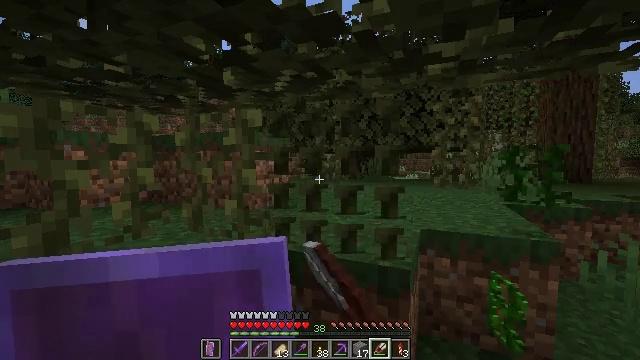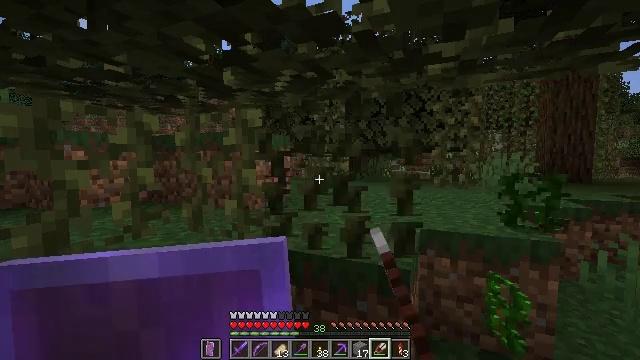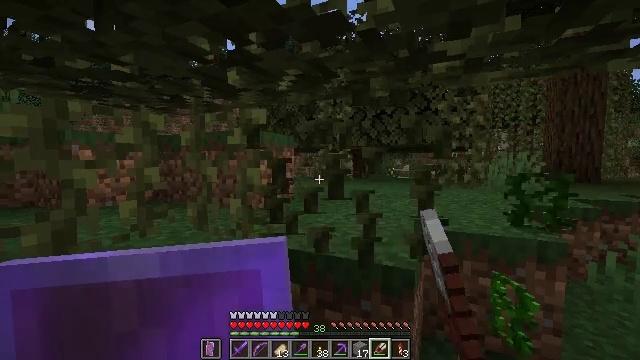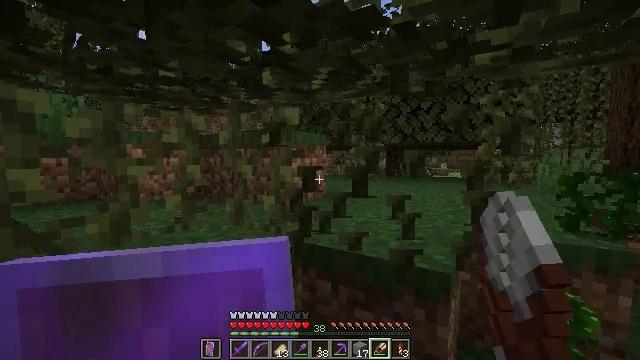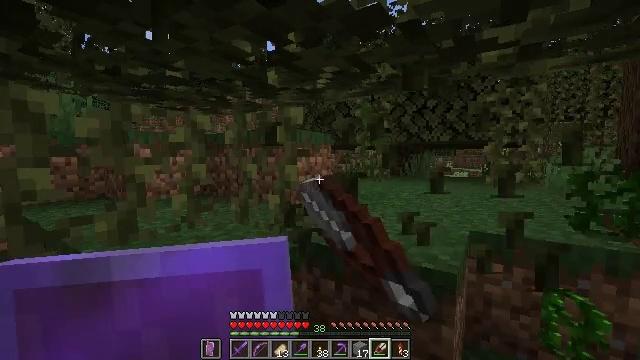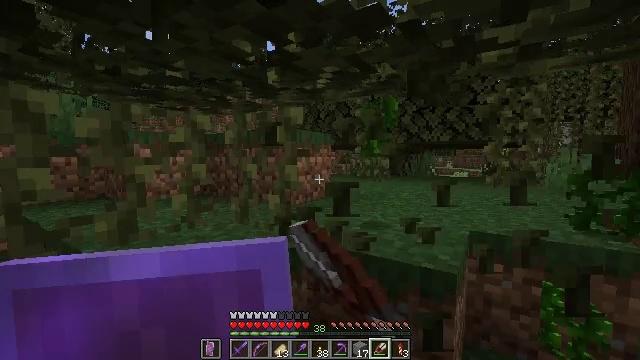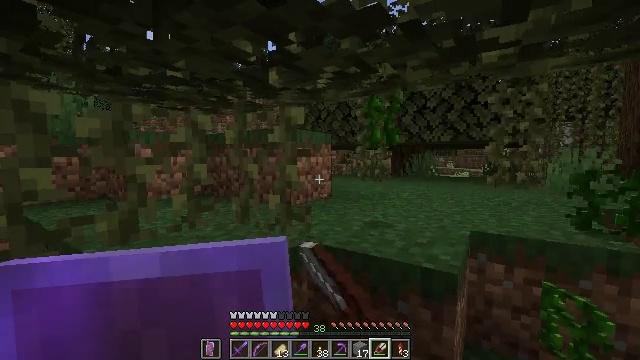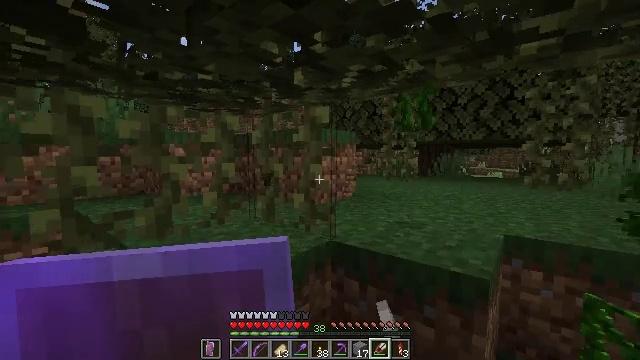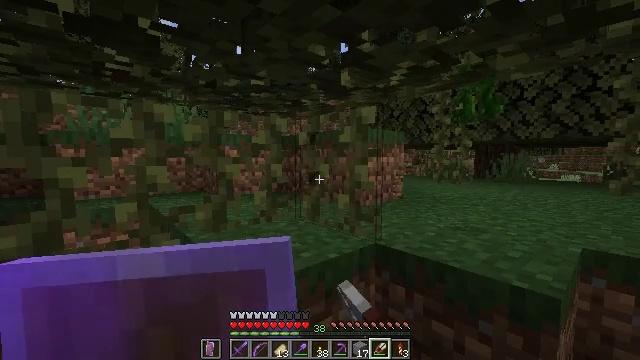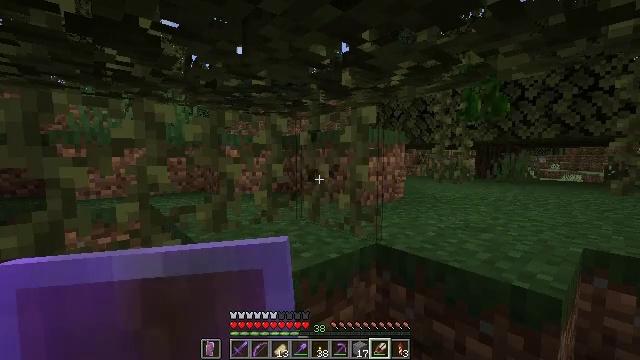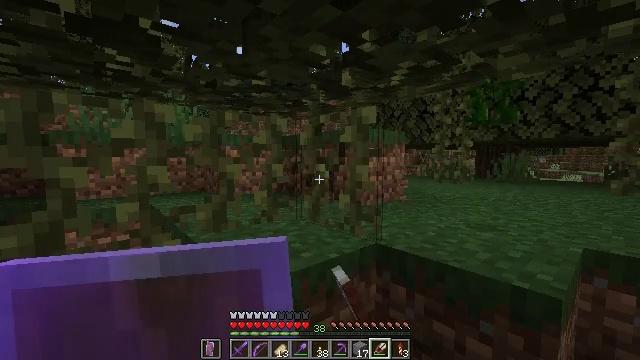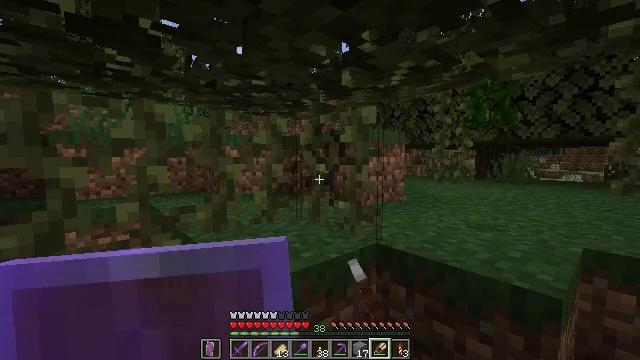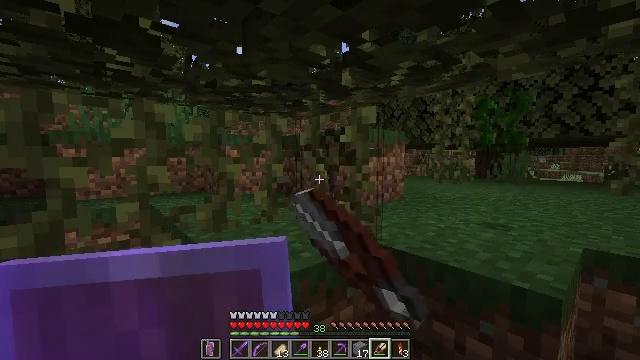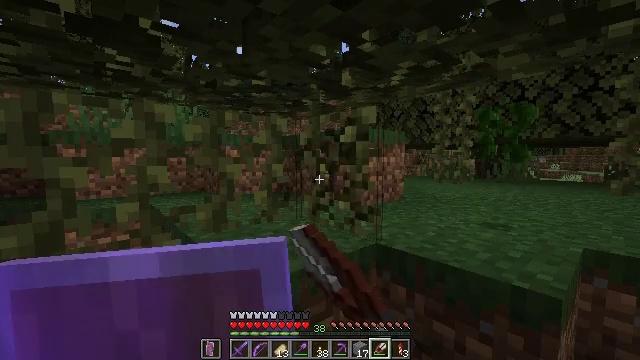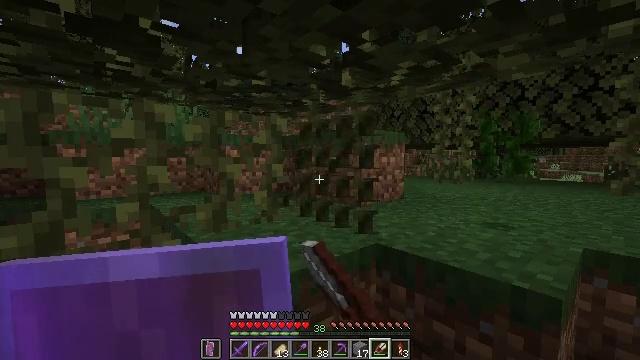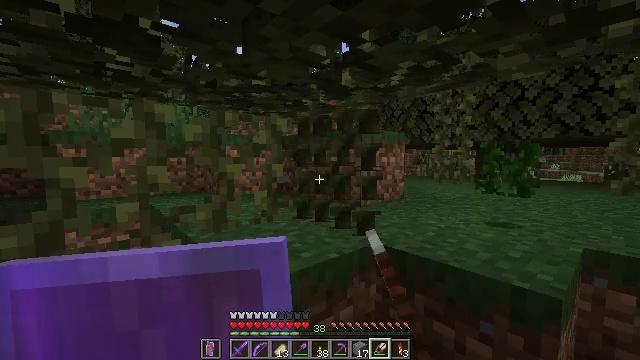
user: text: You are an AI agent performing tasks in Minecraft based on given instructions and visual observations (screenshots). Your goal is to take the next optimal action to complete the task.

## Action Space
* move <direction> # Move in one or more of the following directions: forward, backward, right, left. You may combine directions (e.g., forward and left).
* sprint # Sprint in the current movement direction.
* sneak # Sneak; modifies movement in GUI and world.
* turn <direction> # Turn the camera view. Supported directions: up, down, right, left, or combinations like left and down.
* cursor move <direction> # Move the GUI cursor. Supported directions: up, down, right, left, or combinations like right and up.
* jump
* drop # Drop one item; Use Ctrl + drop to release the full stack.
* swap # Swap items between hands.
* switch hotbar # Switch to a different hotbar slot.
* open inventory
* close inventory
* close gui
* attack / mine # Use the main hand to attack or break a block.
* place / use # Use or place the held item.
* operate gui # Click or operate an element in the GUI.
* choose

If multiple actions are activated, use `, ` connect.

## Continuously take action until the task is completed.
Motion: motion action
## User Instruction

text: Remove and gather vines.
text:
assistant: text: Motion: attack / mine
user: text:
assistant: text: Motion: attack / mine
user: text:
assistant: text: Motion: turn left, attack / mine
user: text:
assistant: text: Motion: turn left, attack / mine
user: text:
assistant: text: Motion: attack / mine
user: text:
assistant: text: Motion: attack / mine
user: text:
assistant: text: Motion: turn left, attack / mine
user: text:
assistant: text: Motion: turn left, attack / mine
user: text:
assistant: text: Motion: attack / mine
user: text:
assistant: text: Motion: attack / mine
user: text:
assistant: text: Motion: attack / mine
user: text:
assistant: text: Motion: attack / mine
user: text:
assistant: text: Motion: attack / mine
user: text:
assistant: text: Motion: attack / mine
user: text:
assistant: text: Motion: attack / mine
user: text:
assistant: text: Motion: attack / mine
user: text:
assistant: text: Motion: attack / mine
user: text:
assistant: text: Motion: turn left, attack / mine
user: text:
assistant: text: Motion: turn left, attack / mine
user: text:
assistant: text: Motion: turn left, attack / mine
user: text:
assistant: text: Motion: turn left, attack / mine
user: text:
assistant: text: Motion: turn left, attack / mine
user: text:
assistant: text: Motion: turn left, attack / mine
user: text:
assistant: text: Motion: attack / mine
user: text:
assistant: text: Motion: attack / mine
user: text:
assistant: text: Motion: attack / mine
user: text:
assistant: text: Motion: attack / mine
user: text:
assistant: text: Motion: attack / mine
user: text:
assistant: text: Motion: attack / mine
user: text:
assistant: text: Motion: attack / mine